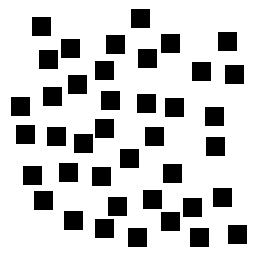
Squares: 40
Triangles: 0
Stars: 0
Total shapes: 40